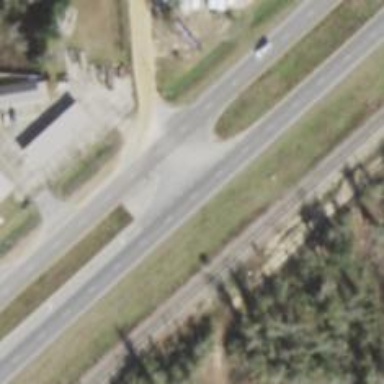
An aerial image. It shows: Asphalt road designated as trunk highway.